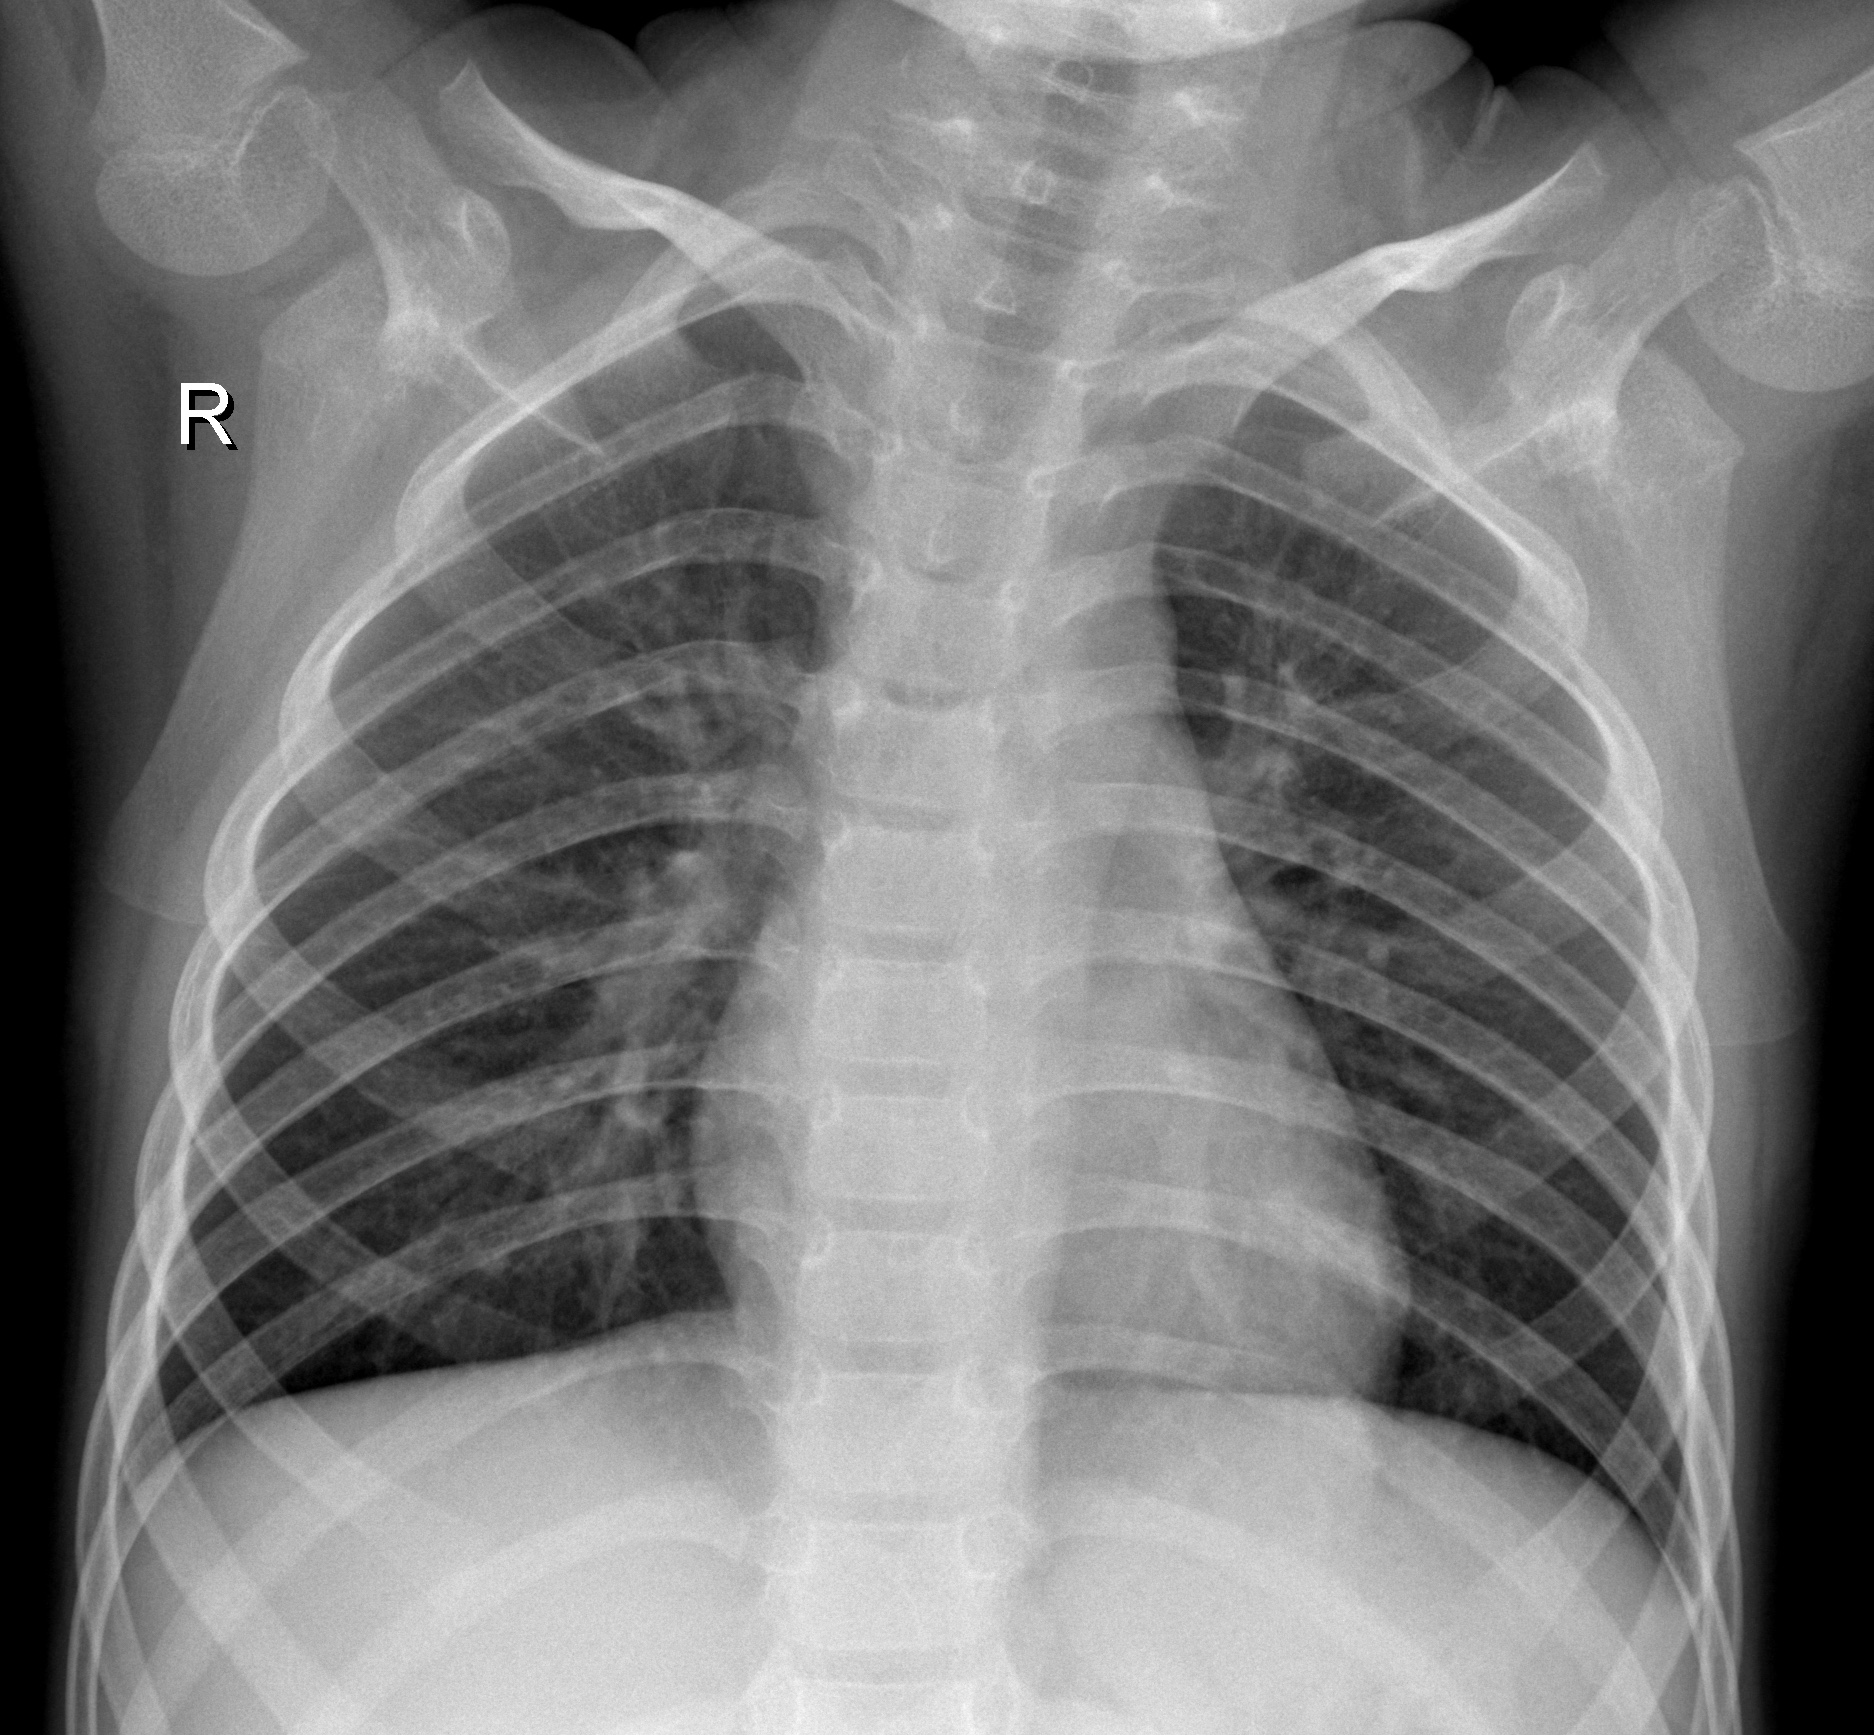
Diagnosis: NORMAL